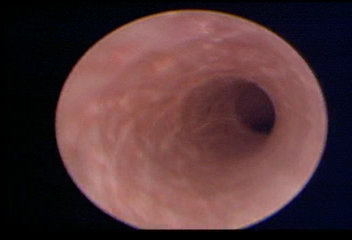
Modality: WLC
Class: Normal mucosa
Bladder cancer association: No